Field crop: maize
Growth stage: 2
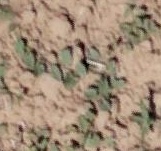
Species: convolvulus